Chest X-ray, PA view. Patient: 56 years old, sex F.
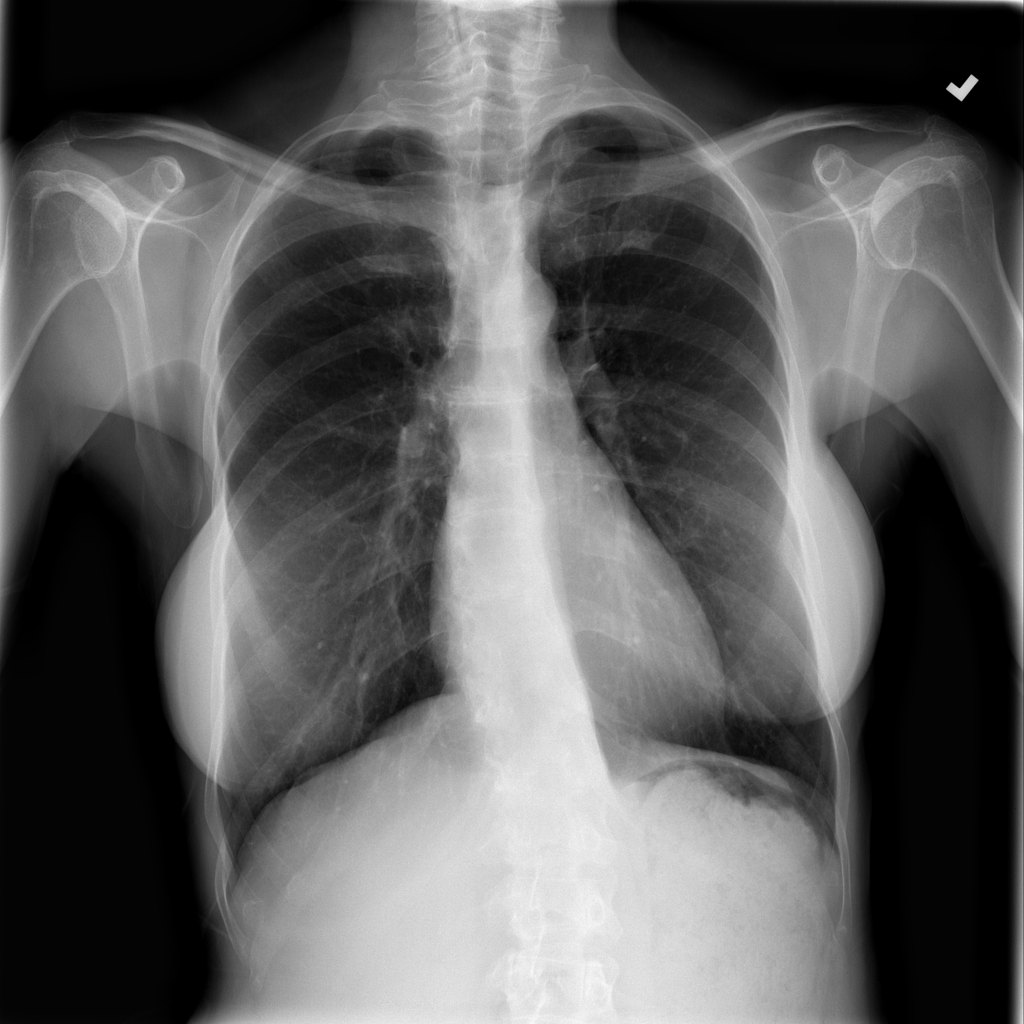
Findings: No Finding